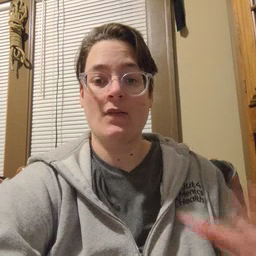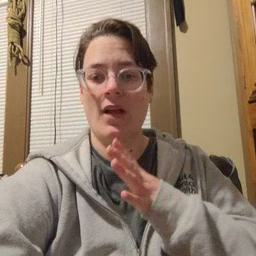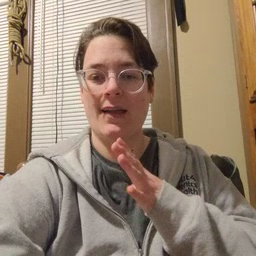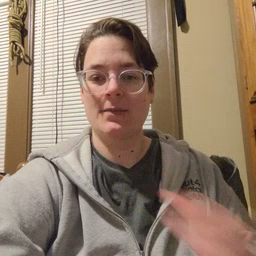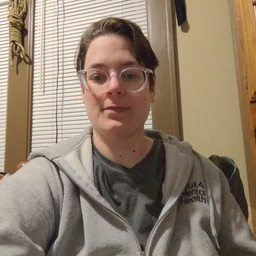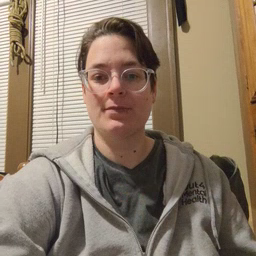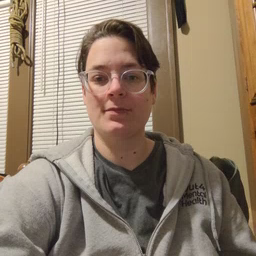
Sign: fine